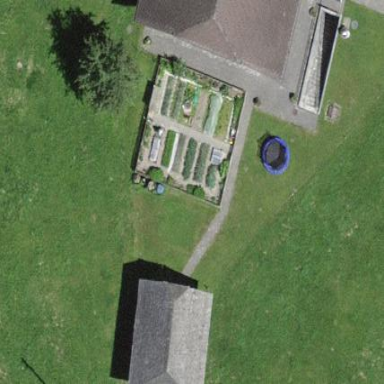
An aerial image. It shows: Garden area designated for leisure land.